Question: The scenario is as follows:
I have a view controller that analyses input sounds. Once a sound is recognised, I set a local notification like so.
'''
var notification: UILocalNotification = UILocalNotification()
notification.fireDate = NSDate(timeIntervalSinceNow: 0.0)
notification.alertTitle = knn as String
UIApplication.sharedApplication().scheduleLocalNotification(notification)
'''
This calls the 'application(application: UIApplication, didReceiveLocalNotification notification: UILocalNotification)' function in AppDelegate.
Now, I also want to save some data in the database depending on what the user chose in the notification.
My AppDelegate's 'didReceiveLocalNotification':
'''
var state: UIApplicationState = application.applicationState
if state == .Active {
var alert = UIAlertController(title: "Alert", message: notification.alertTitle, preferredStyle: .Alert)
var correct = UIAlertAction(title: "Correct", style: .Default, handler: { (test) -> Void in
//create a new sound in context
var newSound = Sound.createInManagedObjectContext(self.managedObjectContext!, title: notification.alertTitle, zcr: vc.zcrArray, spectralCentroid: vc.scArray, spectralFlatness: vc.sfArray, mfcc: vc.mfccArray, spectralSlope: vc.ssArray)
var error : NSError?
self.managedObjectContext!.save(&error)
})
var wrong = UIAlertAction(title: "Incorrect", style: .Default, handler: nil)
alert.addAction(wrong)
alert.addAction(correct)
var view = self.window?.rootViewController
view?.presentViewController(alert, animated: true, completion: nil)
}
'''
In order to save the values to the database, I need to grab them from the view controller. But I can't find a way to get them. I have tried using 'self.window?.rootViewController' in order to try and fish the correct view controller but with no success. The variables I am trying to store are called 'vc.zcrArray', 'vc.mfccArray' etc. in the above code.
My storyboard looks like this:

Any ideas what I am doing wrong?
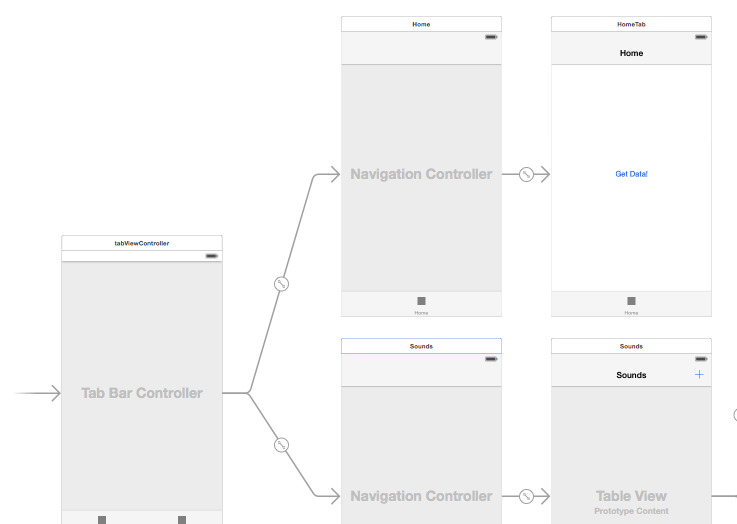
Answer: According to your storyboard self.window?.rootViewController is the tabbarcontroller. You should get the presented view controller of the tabbarcontroller, which is one of the navigation controllers. And then get the presented view controller of the navigation controller, which should the view controller in which you analysed the sound.
/*** EDIT
Since you're using storyboard, try using this piece code (keep in mind you use the correct name for storyboard and view controller):
'UIStoryboard *storyboard = [UIStoryboard storyboardWithName:@"Main" bundle:nil]; UIViewController *uvc = [storyboard instantiateViewControllerWithIdentifier:@"Details"]; [self.window.rootViewController presentViewController:uvc animated:YES completion:nil];'
EDIT ***/
If the values that you want to save are <URL> you can use the userInfo property of the local notification to send them along.